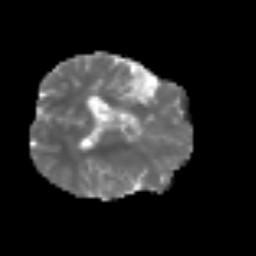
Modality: MD
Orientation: axial
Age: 74
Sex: female
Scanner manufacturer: siemens
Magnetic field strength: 3 T
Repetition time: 3.2 s
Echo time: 0.081 s